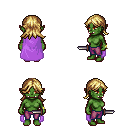
a pixel art fantasy rpg character, female body template, orc, green skin, lavender cape, magenta pants, blonde loose hair, bracelets, dagger, four views (front, back, left, right), 2x2 character sprite sheet, small pixel art, hard edges, no anti-aliasing